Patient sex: M
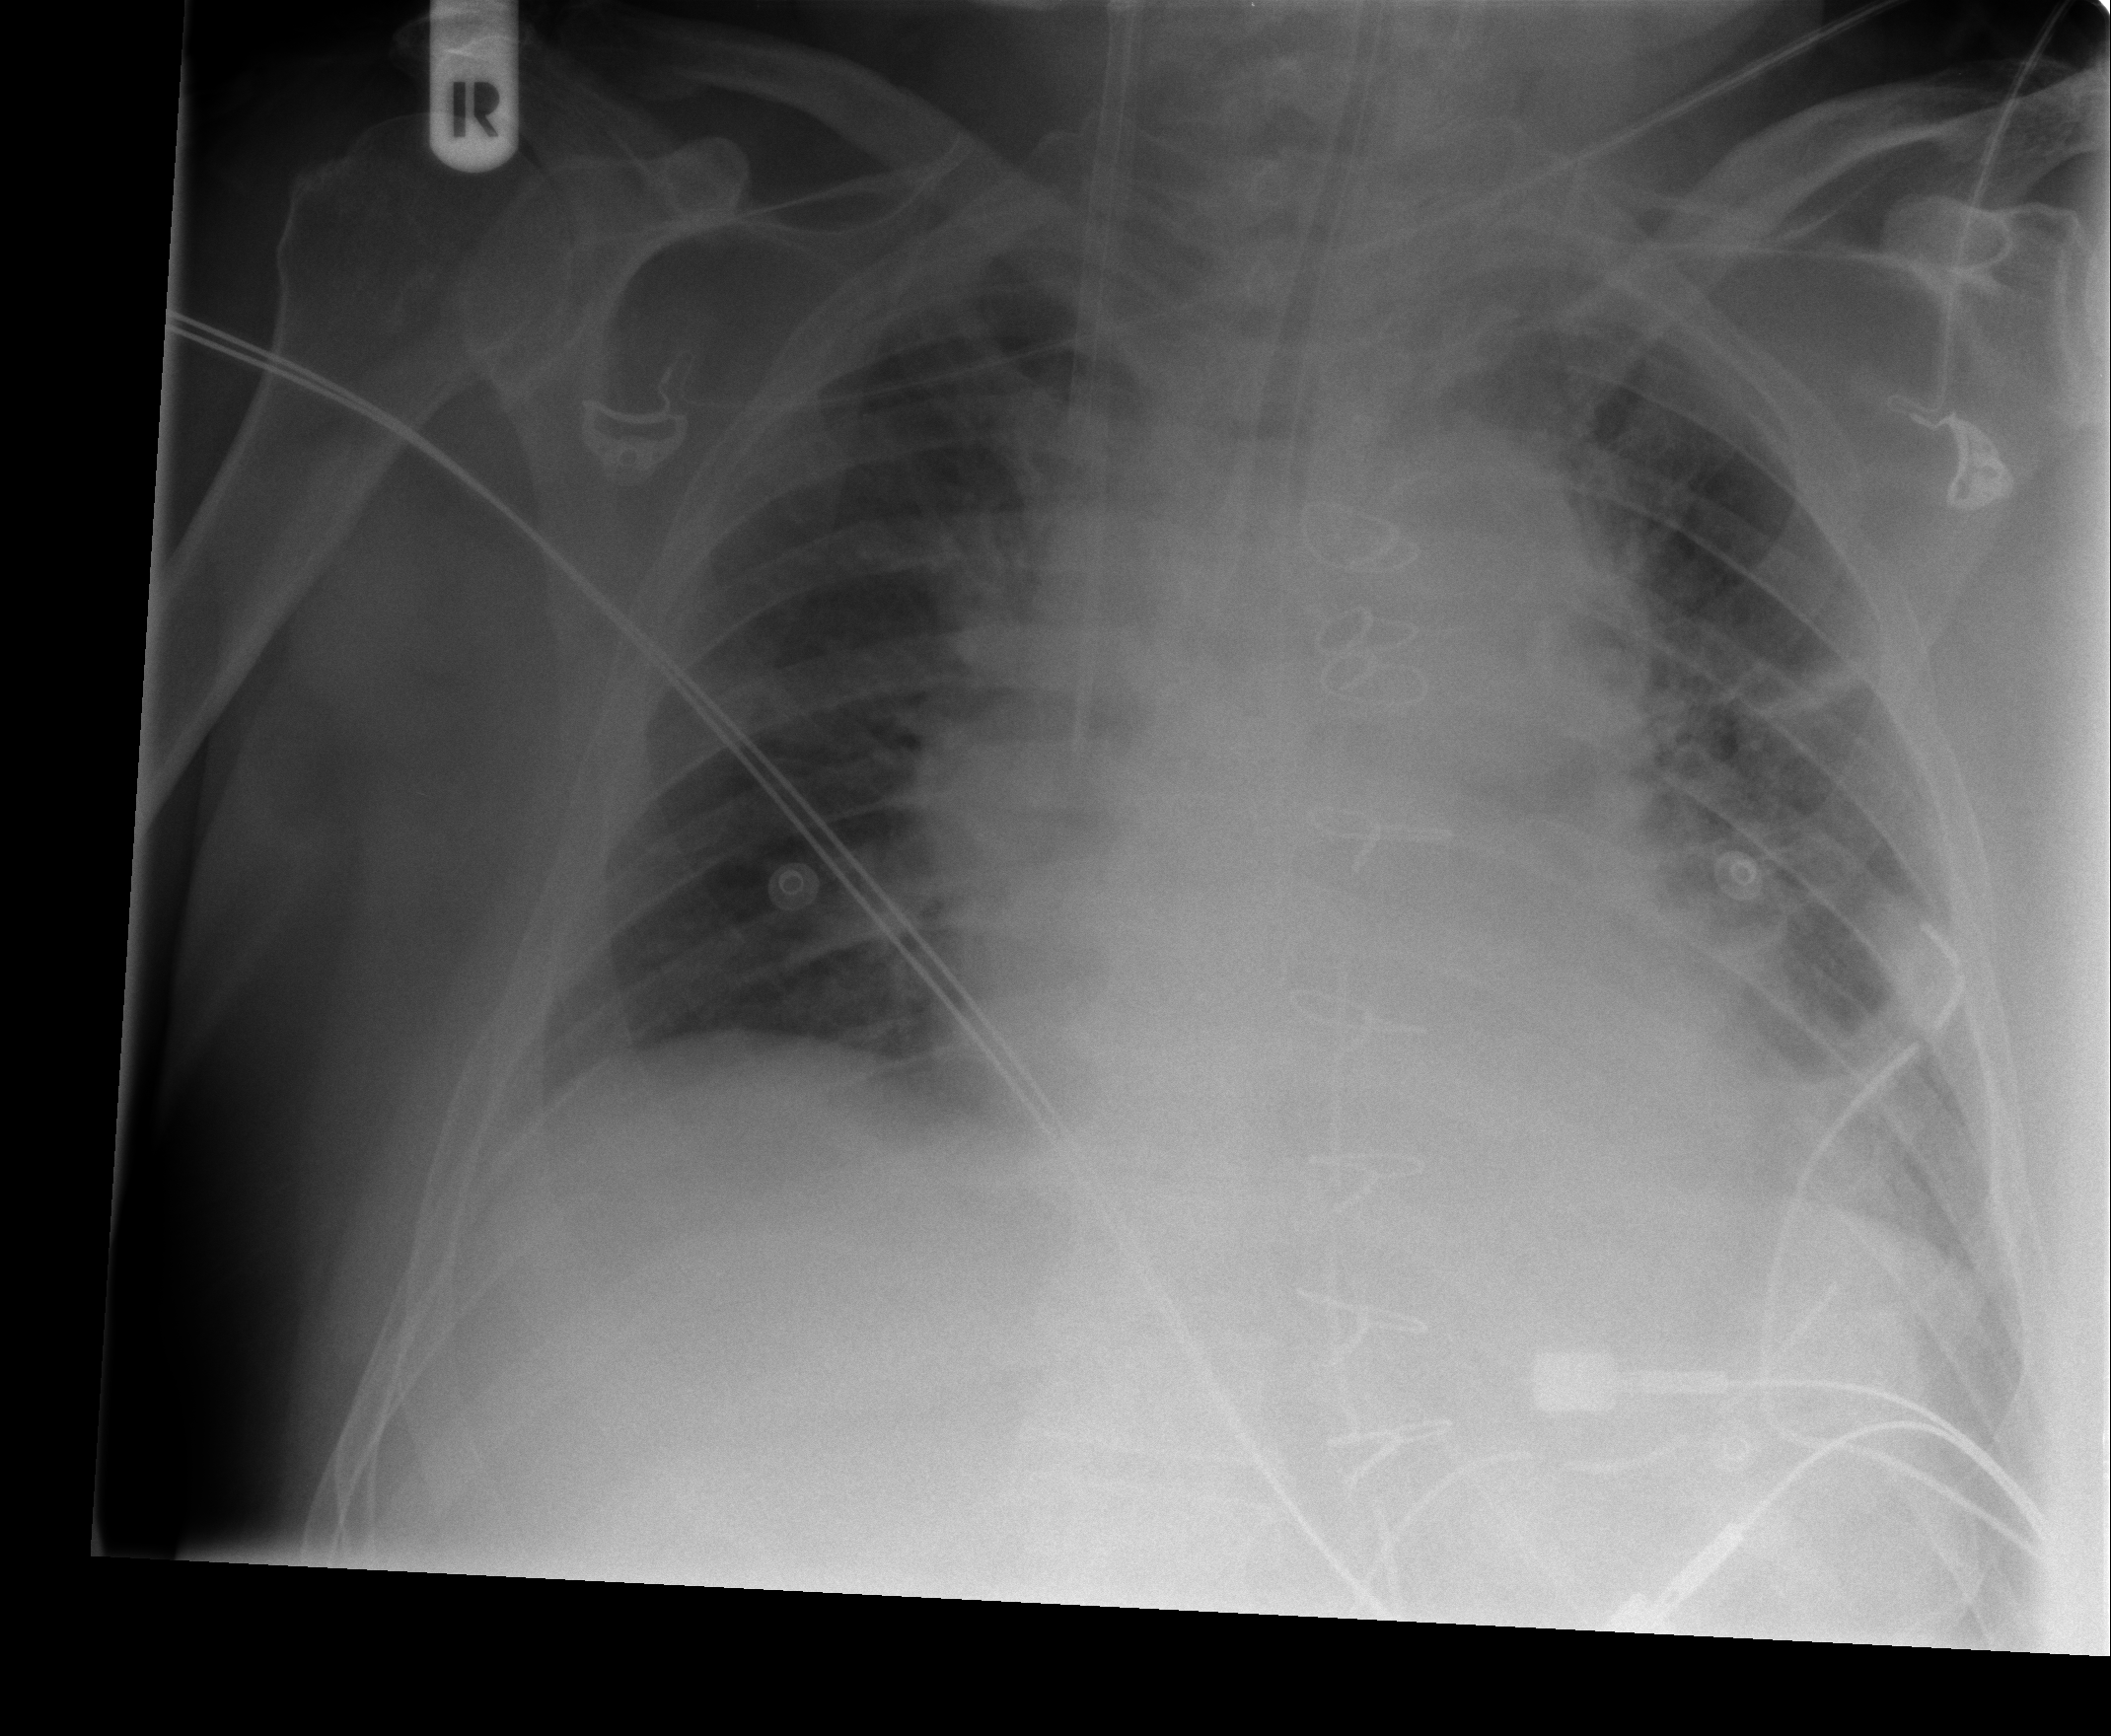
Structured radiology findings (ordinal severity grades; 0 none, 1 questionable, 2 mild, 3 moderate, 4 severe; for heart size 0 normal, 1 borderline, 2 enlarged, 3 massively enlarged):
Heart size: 2
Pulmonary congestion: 2
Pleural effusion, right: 0
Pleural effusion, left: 1
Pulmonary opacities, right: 0
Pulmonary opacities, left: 0
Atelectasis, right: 2
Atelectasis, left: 2